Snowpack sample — Buffalo Mountain, Silverthorne, Colorado, USA (2/22/26, 2:02 PM MST)
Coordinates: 39.622, -106.113
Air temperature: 33 °F
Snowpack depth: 63 cm
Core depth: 10 cm
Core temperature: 30.2 °F
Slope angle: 11°, slope face: 116°
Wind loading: low
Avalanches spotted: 0
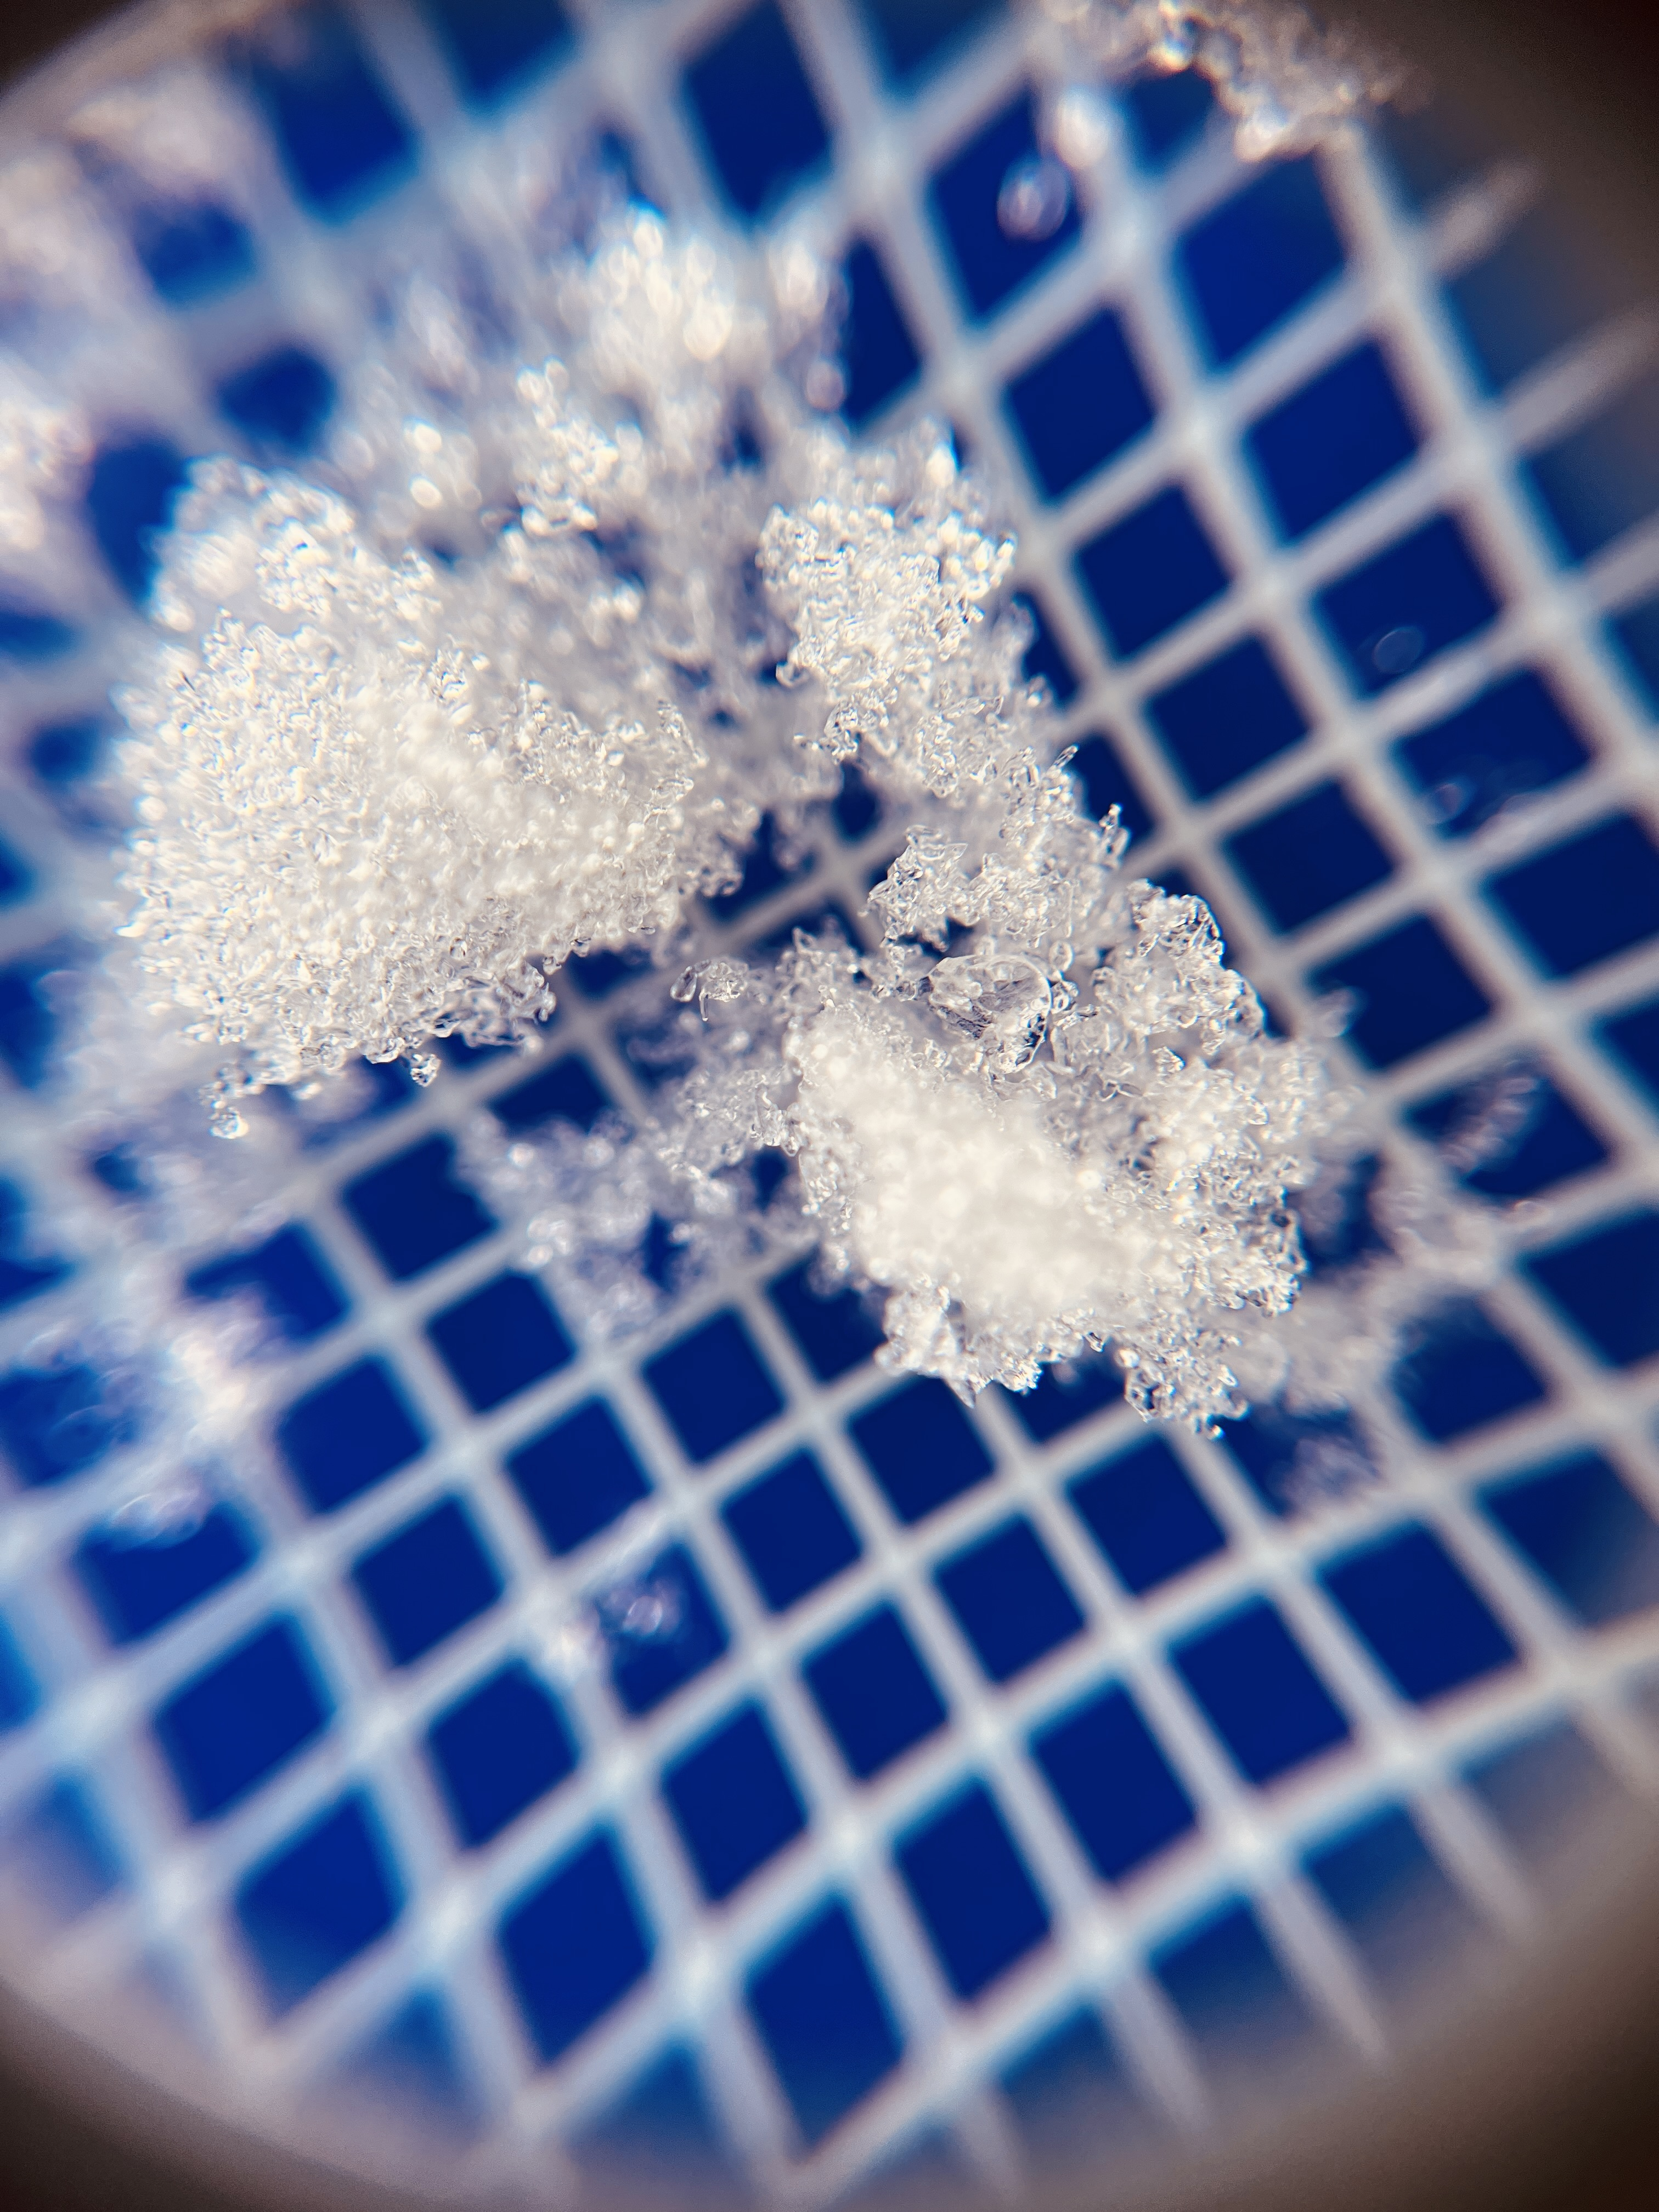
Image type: magnified_profile
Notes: In a firebreak similar to site 1, minimal wind loading with no spotted avalanches (not many faces in view though)